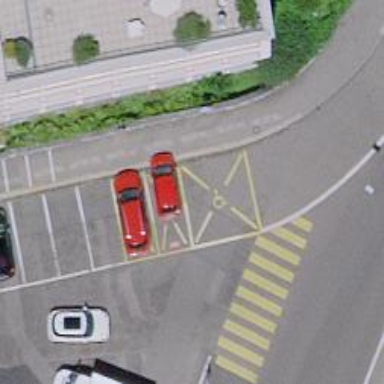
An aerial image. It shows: Car sharing facility.